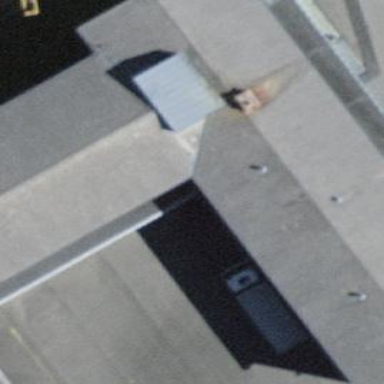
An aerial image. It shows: Warehouse.